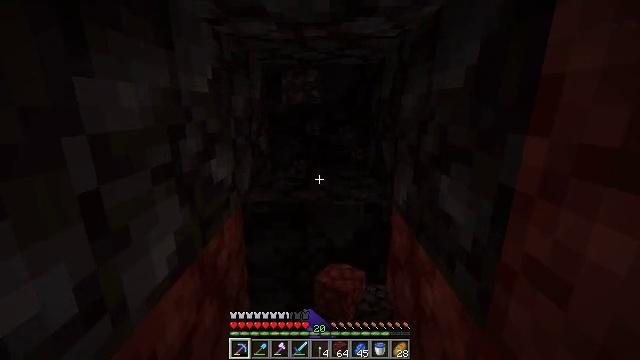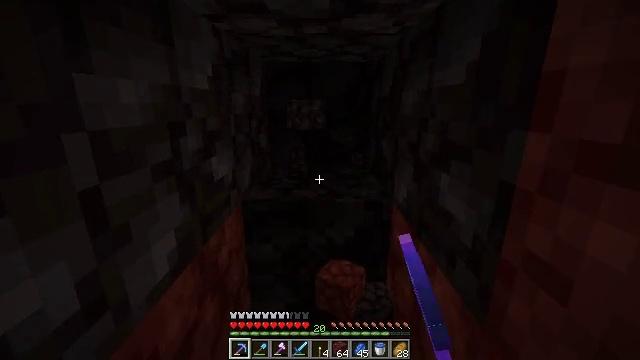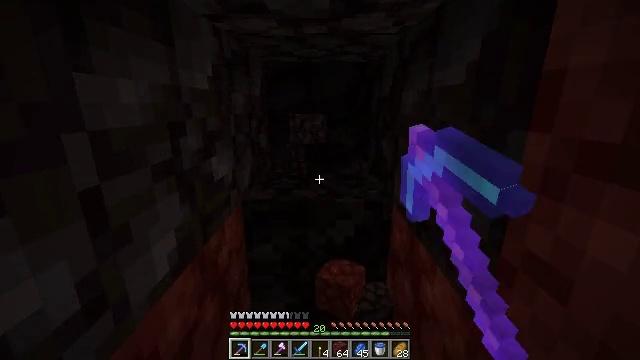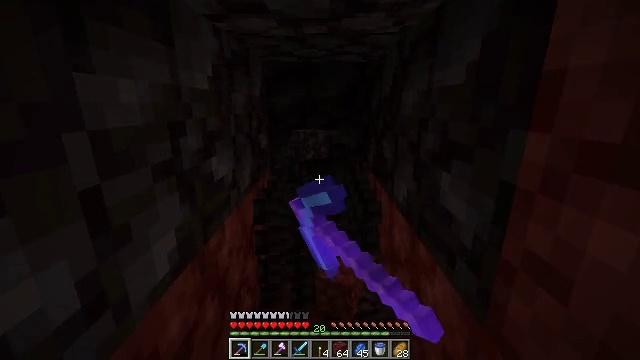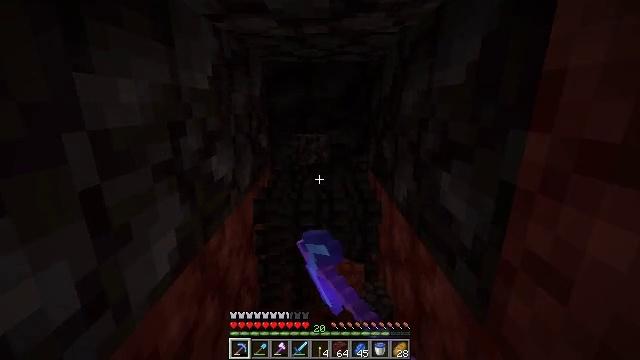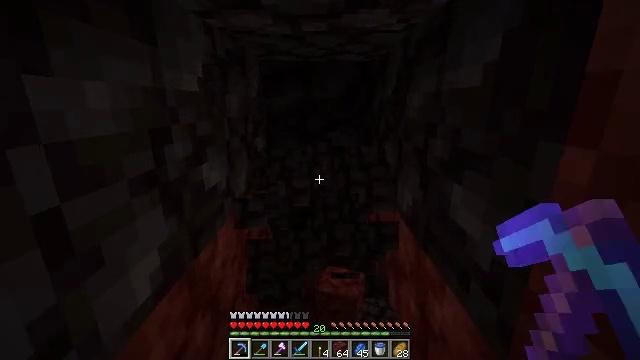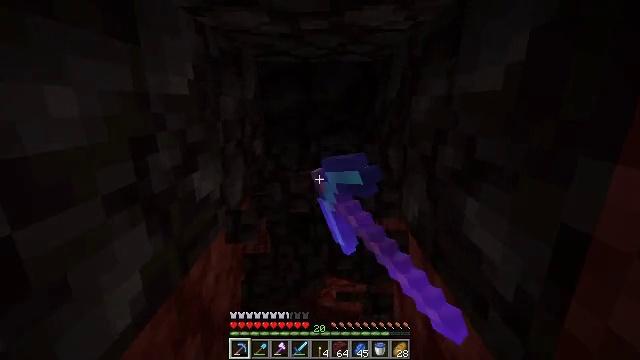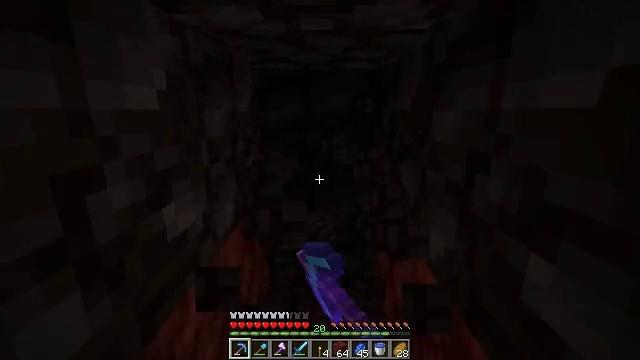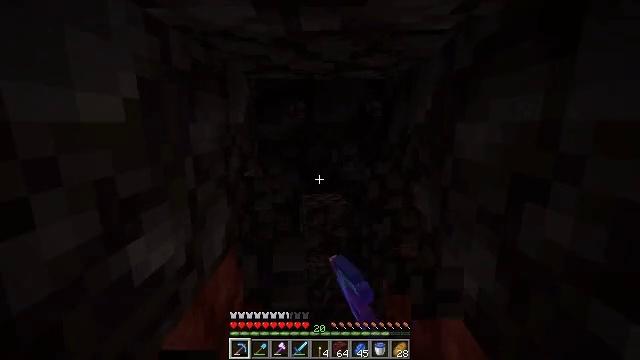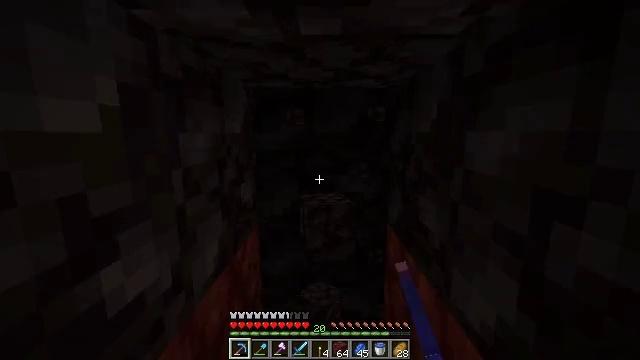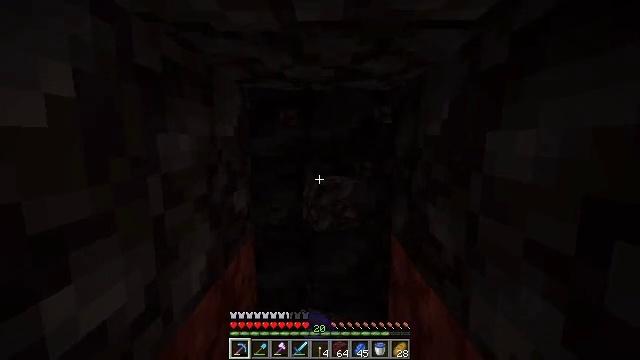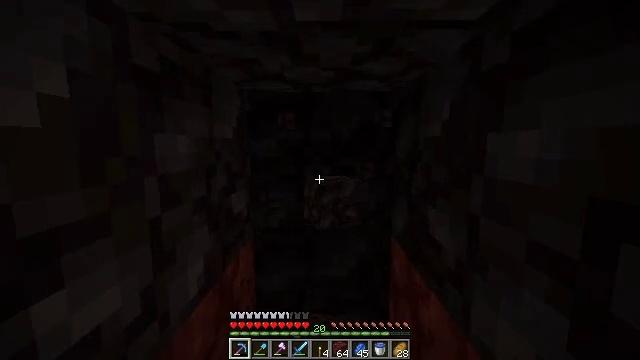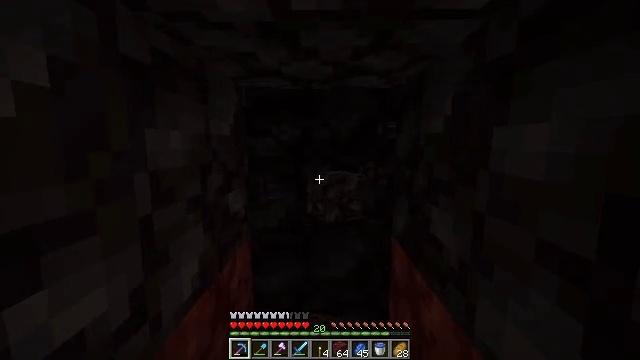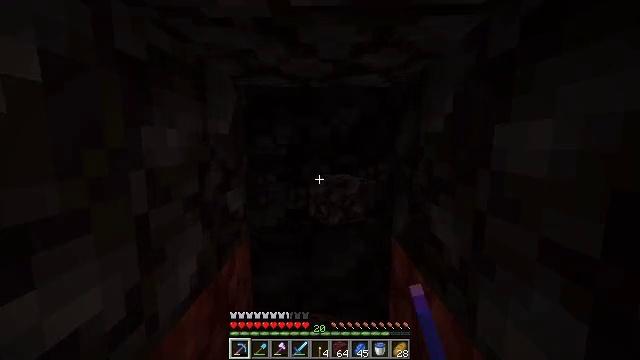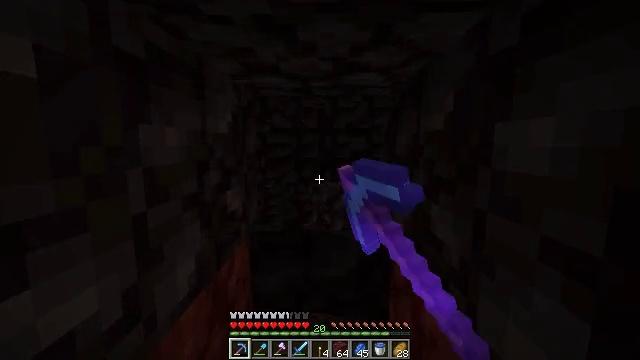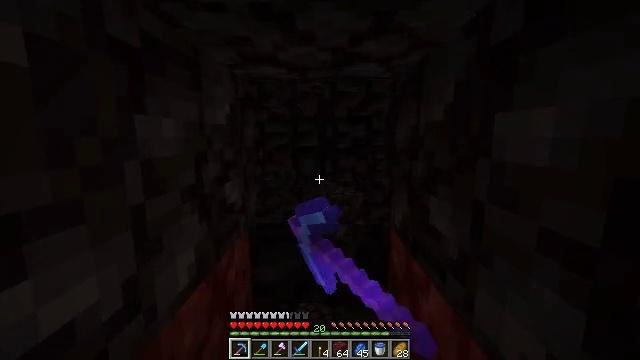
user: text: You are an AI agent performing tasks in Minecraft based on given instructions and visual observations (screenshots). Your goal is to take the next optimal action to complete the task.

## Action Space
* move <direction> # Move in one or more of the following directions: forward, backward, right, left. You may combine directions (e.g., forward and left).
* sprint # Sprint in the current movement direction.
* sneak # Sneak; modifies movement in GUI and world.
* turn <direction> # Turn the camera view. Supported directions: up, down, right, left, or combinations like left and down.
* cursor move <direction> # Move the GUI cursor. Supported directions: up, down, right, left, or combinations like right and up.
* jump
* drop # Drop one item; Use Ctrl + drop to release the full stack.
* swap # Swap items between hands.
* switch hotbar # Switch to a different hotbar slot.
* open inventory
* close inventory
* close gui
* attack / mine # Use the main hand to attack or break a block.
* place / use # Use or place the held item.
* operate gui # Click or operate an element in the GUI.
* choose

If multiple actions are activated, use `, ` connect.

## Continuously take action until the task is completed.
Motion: motion action
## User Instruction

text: Collect blackstone for building.
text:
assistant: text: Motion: attack / mine
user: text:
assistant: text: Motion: attack / mine
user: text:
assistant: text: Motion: attack / mine
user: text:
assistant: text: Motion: attack / mine
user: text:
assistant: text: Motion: move forward, attack / mine
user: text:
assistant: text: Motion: move forward, attack / mine
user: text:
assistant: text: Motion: move forward, turn up, attack / mine
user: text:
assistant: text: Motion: move forward, turn up, attack / mine
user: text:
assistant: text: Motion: turn up, attack / mine
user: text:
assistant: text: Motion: turn up, attack / mine
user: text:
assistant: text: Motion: attack / mine
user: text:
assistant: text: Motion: attack / mine
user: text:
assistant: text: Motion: attack / mine
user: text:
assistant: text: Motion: attack / mine
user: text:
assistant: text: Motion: turn down, attack / mine
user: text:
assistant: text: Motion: turn down, attack / mine
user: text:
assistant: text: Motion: turn down, attack / mine
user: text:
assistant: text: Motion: turn down, attack / mine
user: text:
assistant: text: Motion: turn down, attack / mine
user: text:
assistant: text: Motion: attack / mine
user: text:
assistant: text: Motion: attack / mine
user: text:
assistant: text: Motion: attack / mine
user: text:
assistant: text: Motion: move forward, attack / mine
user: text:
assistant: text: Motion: move forward, attack / mine
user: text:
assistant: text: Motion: move forward, turn up, attack / mine
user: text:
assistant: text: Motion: move forward, turn up, attack / mine
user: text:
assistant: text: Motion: move forward, turn up, attack / mine
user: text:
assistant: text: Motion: turn up, attack / mine
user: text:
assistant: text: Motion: attack / mine
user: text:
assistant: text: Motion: attack / mine